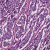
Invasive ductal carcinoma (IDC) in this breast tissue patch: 1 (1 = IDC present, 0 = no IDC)